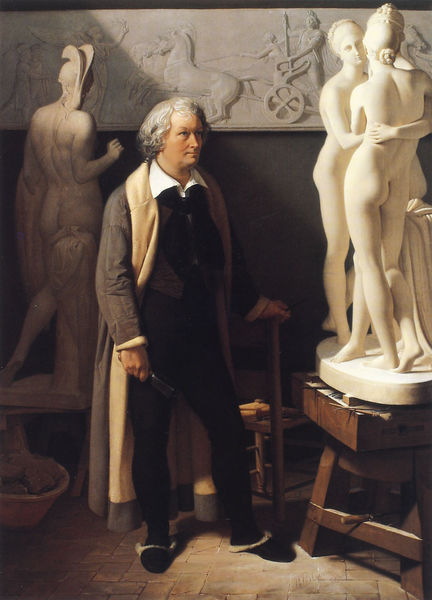
Titel: Bertel Thorvaldsen im Hausrock an der Gruppe der drei Grazien
Künstler: Detlef Conrad Blunck
Institution: Kiel, Kunsthalle zu Kiel
Schlagwörter: mann, nackt, frauen, grau, marmor, rücken, schwarz, tisch, weiss, kragen, haare, mantel, pferd, statue, relief, schuhe, wagen, grazien, atelier, helm, puschen, werkzeug, statuen, fresko, bildhauer, meissel, mantek, mann künstler